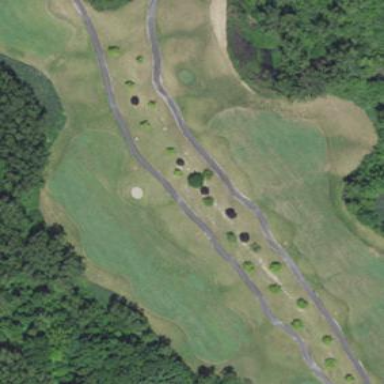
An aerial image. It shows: Grassy area designated as golf fairway.